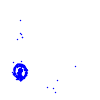
Particle: electron